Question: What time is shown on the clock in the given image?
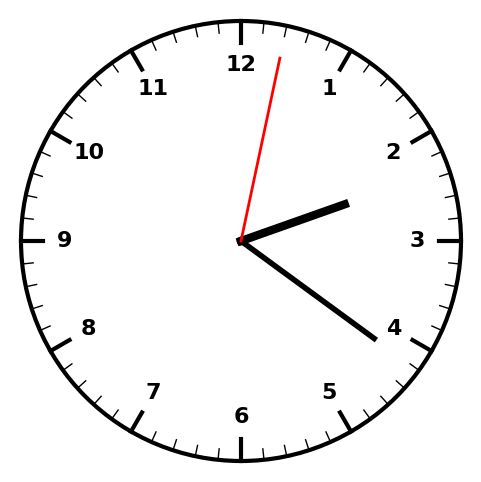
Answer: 02:21:02